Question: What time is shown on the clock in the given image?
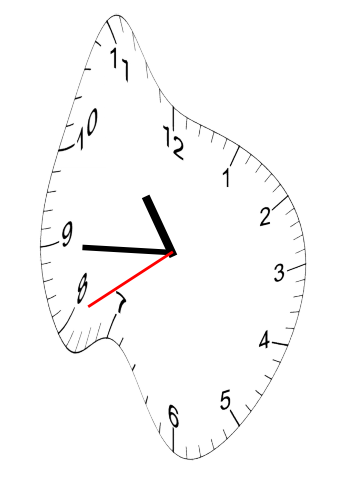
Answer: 10:44:40